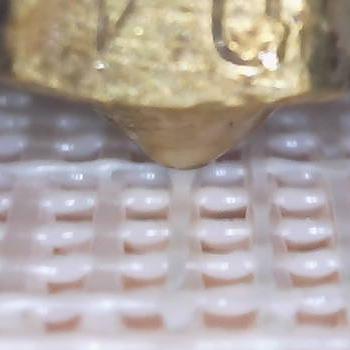
Flow rate: 49%